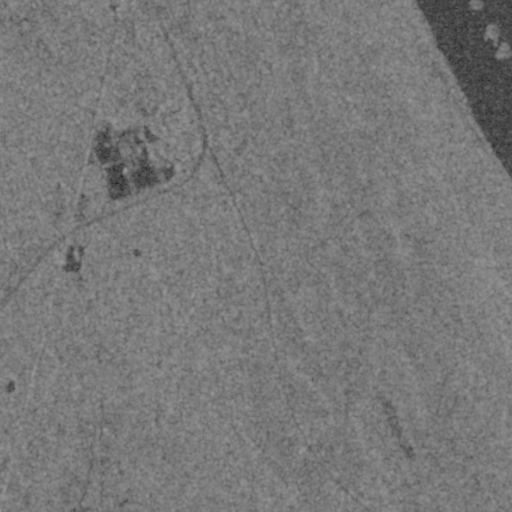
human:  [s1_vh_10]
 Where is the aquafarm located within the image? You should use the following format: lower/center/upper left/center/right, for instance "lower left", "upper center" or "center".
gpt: The aquafarm is located in the center left of the image.
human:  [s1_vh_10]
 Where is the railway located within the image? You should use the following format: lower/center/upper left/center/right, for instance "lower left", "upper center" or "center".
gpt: The railway is located in the left of the image.
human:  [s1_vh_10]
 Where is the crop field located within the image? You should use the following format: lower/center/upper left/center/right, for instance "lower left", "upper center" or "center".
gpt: There is no crop field in the image.

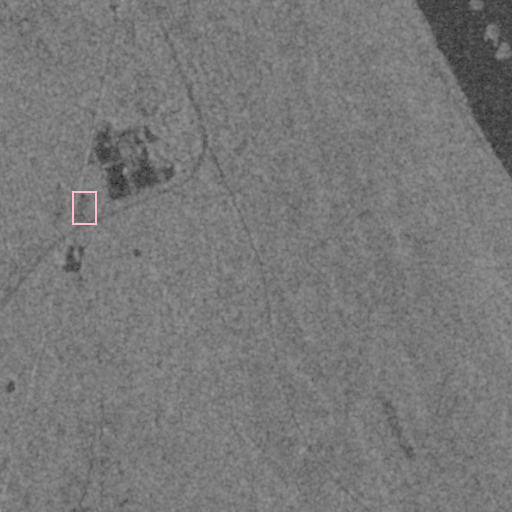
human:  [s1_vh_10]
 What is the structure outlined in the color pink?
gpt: The structure outlined in pink is an aquafarm.
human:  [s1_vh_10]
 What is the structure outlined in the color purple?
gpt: There is no purple outline.